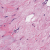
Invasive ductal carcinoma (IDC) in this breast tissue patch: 1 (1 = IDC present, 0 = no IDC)